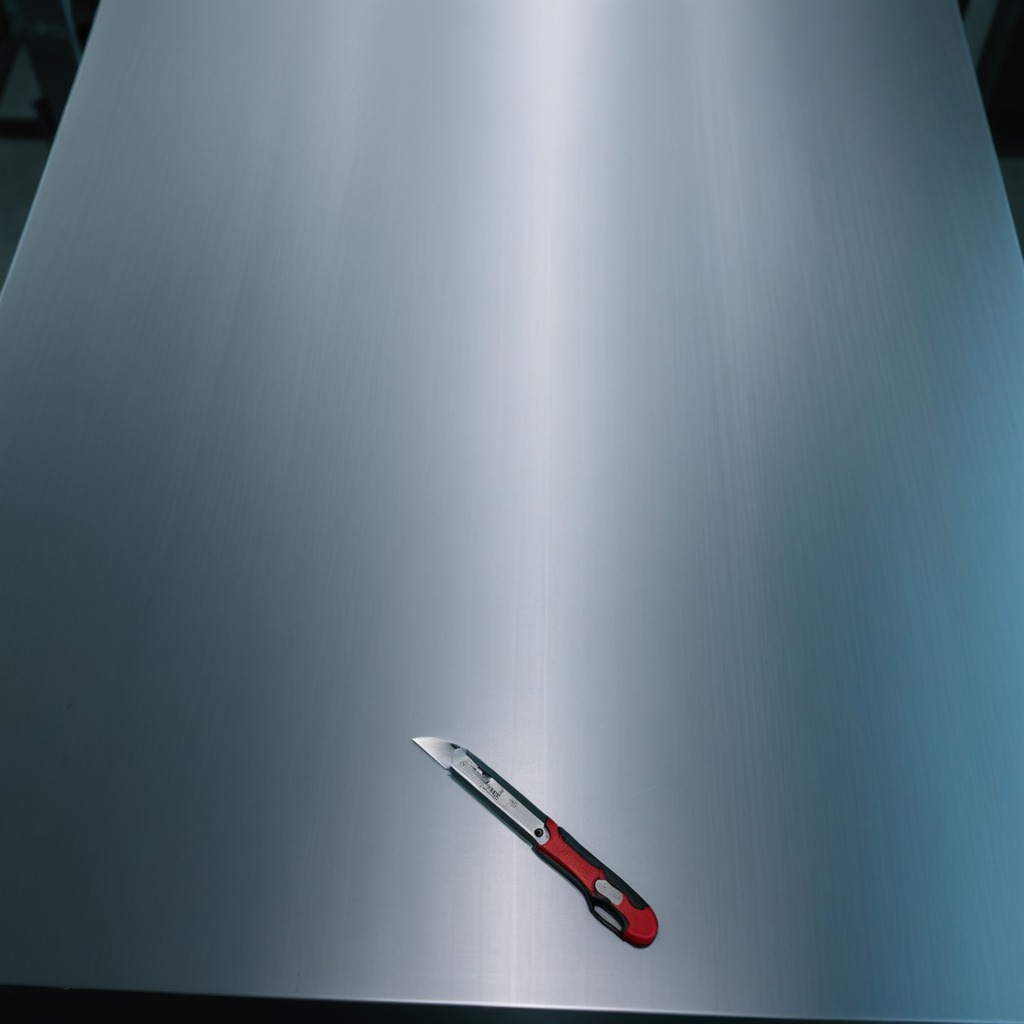
A utility knife lying on a metal table in a machine shop under fluorescent lights.